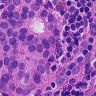
Metastatic tissue present: yes